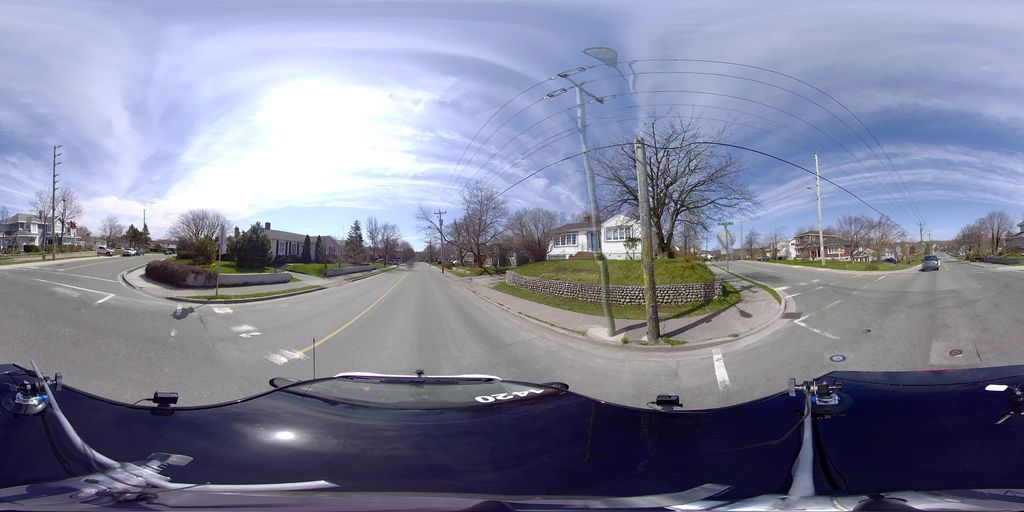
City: st_johns